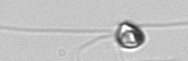
Label: flagellate_morphotype1